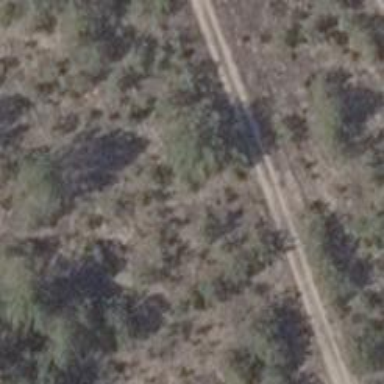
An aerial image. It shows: Sandy track road with grade4 tracktype.